Field crop: maize
Growth stage: 2
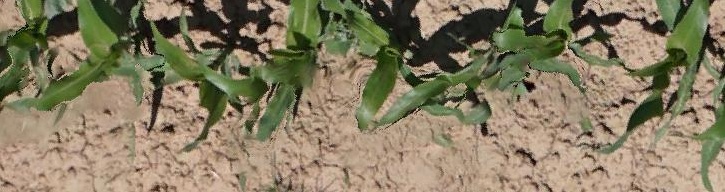
Species: maize